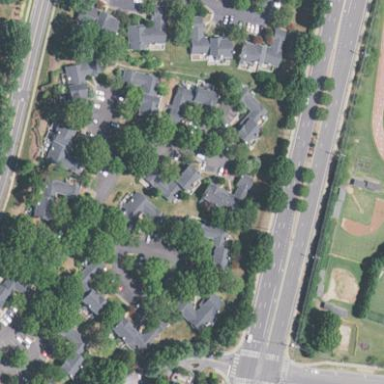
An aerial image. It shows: Residential area with apartments.